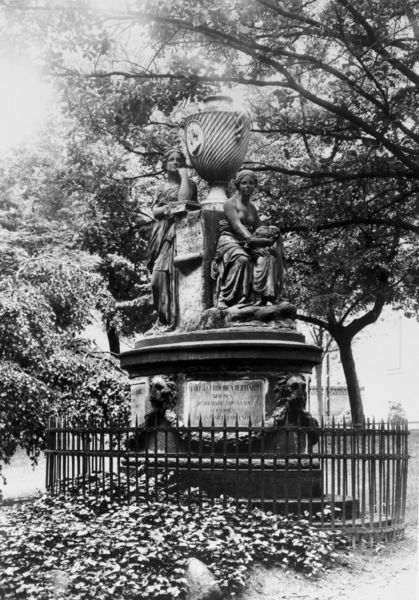
Titel: Grabmal für Joachim Georg Darjes und Marta Friderica Darjes
Künstler: Johann Gottfried Schadow
Standort: Frankfurt (an der Oder)
Institution: Park an der St. Gertraudkirche
Schlagwörter: akt, baum, schatten, bäume, frauen, brust, frau, licht, schwarz, park, weg, zaun, gesichter, sockel, stein, gitter, kelch, spitzen, girlande, brunnen, amphore, garten, krug, skulptur, statue, vase, schrift, mauer, figuren, tafel, inschrift, plastik, nachdenken, foto, fotografie, denkmal, schwarzweiß, friedhof, kranz, löwenkopf, girlanden, sims, efeu, löwen, grab, löwe, pokal, erinnerung, monument, gedenktafel, gartenkunst, eisenzaun, mahnmal, skulturen, 19. jahrhundert, tagel, bodendecker, egirlanden